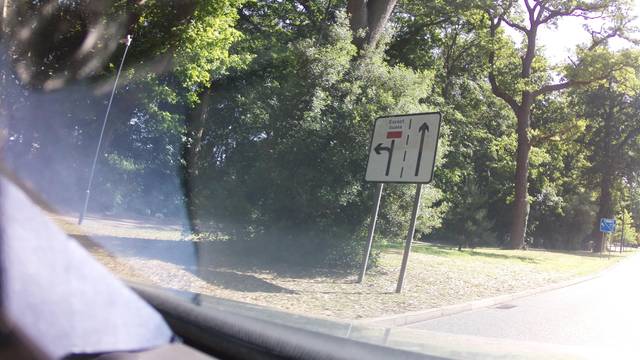
Region: United Kingdom
Coordinates: 51.271, 0.5447